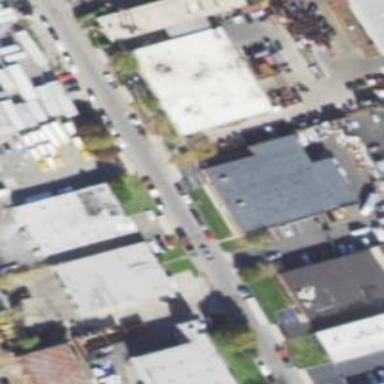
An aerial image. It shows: Commercial building.